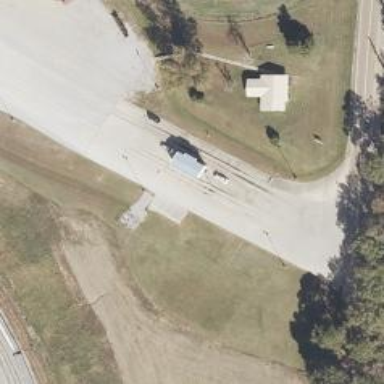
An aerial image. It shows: Weighbridge facility.